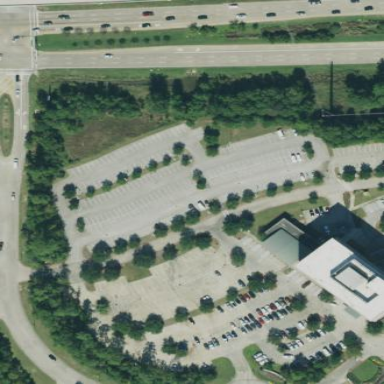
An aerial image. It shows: Parking area with surface.